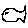
Label: fish